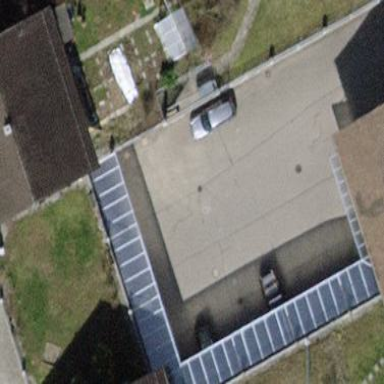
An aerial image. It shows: View of roof of building.